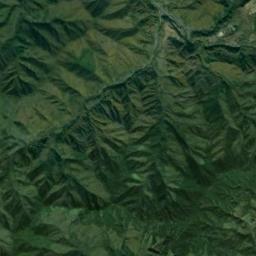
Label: mountain